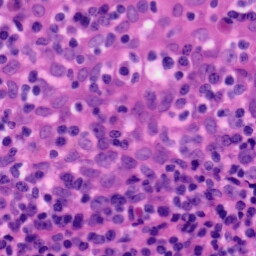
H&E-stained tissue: Tonsil